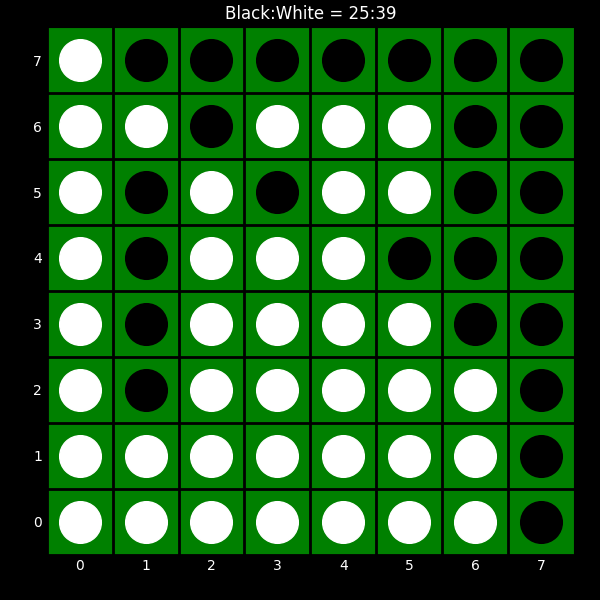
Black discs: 25
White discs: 39